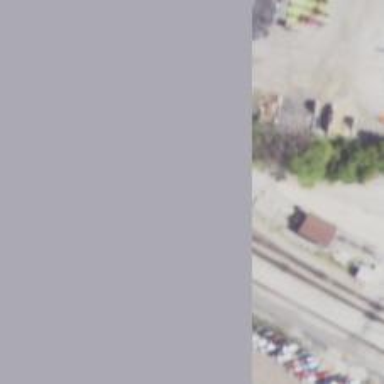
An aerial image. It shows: Railway yard used for servicing trains.